Question: My vb.net program creates/opens/edit Registry files. After development, when I use the program to another computer it returns an error:

If I import the registry file to the computer, the program runs OK, so I guess the error has something to do with the creation of the registry file.
This is how the program creates registry file:
'''
Function createRegistrykey()
Dim openKey As RegistryKey
openKey = Registry.CurrentUser.OpenSubKey("SOFTWARE\RobinsonsRetailGroup\LogSettings", True)
'[SPECIFICATION]
If (openKey.GetValue("STORENAME") = Nothing) Then
openKey.SetValue("STORENAME", "RRR", RegistryValueKind.String)
End If
If (openKey.GetValue("STORENUMBER") = Nothing) Then
openKey.SetValue("STORENUMBER", "000", RegistryValueKind.String)
End If
'[DEFAULT]
If (openKey.GetValue("UTILFLR") = Nothing) Then
openKey.SetValue("UTILFLR", "C:\Util", RegistryValueKind.String)
End If
If (openKey.GetValue("GRSFLR") = Nothing) Then
openKey.SetValue("GRSFLR", "D:\DC\Instances\", RegistryValueKind.String)
End If
If (openKey.GetValue("EXPORTFLR") = Nothing) Then
openKey.SetValue("EXPORTFLR", "C:\Export", RegistryValueKind.String)
End If
If (openKey.GetValue("OFFICEIMPFLR") = Nothing) Then
openKey.SetValue("OFFICEIMPFLR", "C:\Program Files\", RegistryValueKind.String)
End If
If (openKey.GetValue("PCMSTBAKFLR") = Nothing) Then
openKey.SetValue("PCMSTBAKFLR", "C:\BAK", RegistryValueKind.String)
End If
If (openKey.GetValue("DBASEBAKFLR") = Nothing) Then
openKey.SetValue("DBASEBAKFLR", "D:\Backup\Store", RegistryValueKind.String)
End If
If (openKey.GetValue("INTBACKUPFLR") = Nothing) Then
openKey.SetValue("INTBACKUPFLR", "D:\BACKUP", RegistryValueKind.String)
End If
If (openKey.GetValue("EXTBACKUPFLR") = Nothing) Then
openKey.SetValue("EXTBACKUPFLR", "none", RegistryValueKind.String)
End If
'[POS]
If (openKey.GetValue("POSUSER") = Nothing) Then
openKey.SetValue("POSUSER", "Administrator", RegistryValueKind.String)
End If
If (openKey.GetValue("POSPASS") = Nothing) Then
openKey.SetValue("POSPASS", hashEncoding("isd"), RegistryValueKind.String)
End If
If (openKey.GetValue("LOGVIEWERPASS") = Nothing) Then
openKey.SetValue("LOGVIEWERPASS", hashEncoding("BBOEY"), RegistryValueKind.String)
End If
openKey.Close()
Return vbNull
End Function
'''
Anyone knows why this error occurs?
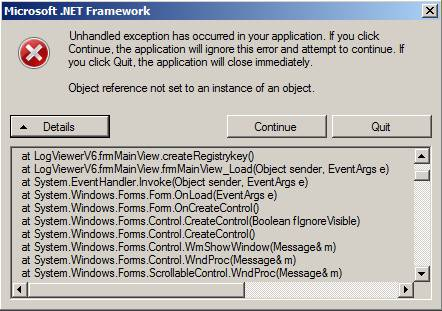
Answer: From MSDN, about <URL> Method:
> If the requested key does not exist, this method returns null instead of throwing an exception.
The 'Null reference exception' you have on workstations where the key does not exist (which happens on the first call of 'GetValue' from the (null) registryKey object) is totaly normal.
'''
'[SPECIFICATION]
If (openKey.GetValue("S...
'''
So before to do anything with the key, you should test if it is null.
'''
Dim openKey As RegistryKey
openKey = Registry.CurrentUser.OpenSubKey("SOFTWARE\RobinsonsRetailGroup\LogSettings", True)
If openKey IsNot Nothing
(...)
Else
(...)
End if
'''
<URL> that will create the key or open it for write access if already exists.
'''
Dim openKey As RegistryKey
openKey = Registry.CurrentUser.CreateSubKey("SOFTWARE\RobinsonsRetailGroup\LogSettings")
'''
Hope this helps.